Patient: sex M, age 48
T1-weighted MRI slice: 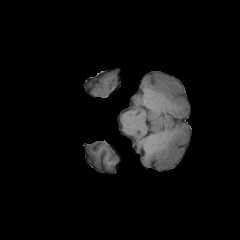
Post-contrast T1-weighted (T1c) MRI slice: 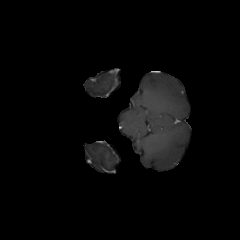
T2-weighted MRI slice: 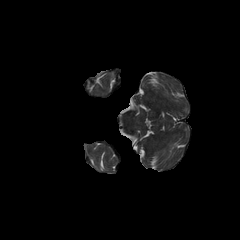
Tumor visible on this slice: no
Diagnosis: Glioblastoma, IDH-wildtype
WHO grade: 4